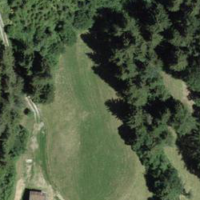
EUNIS habitat code: 43
Species observed at this site:
Plantago media